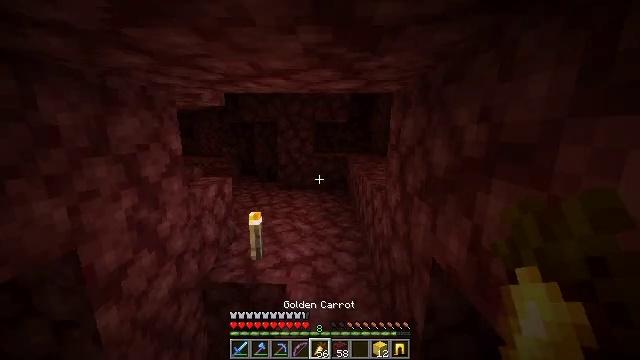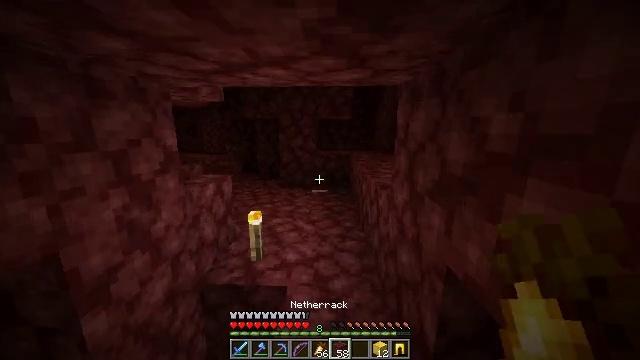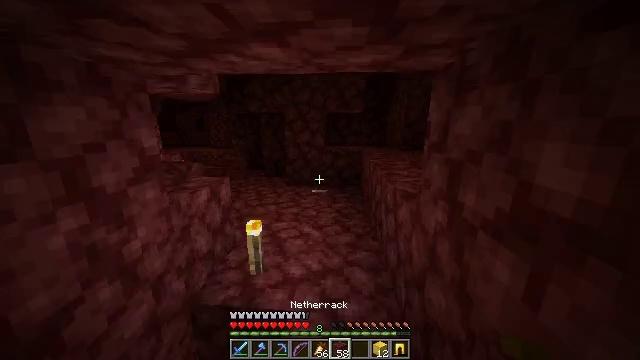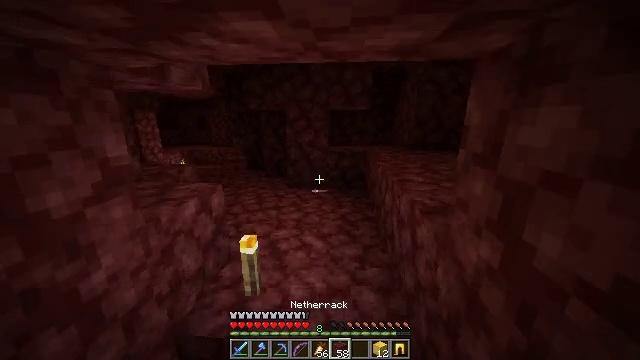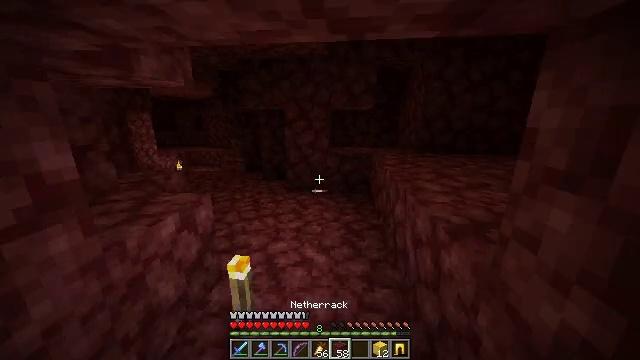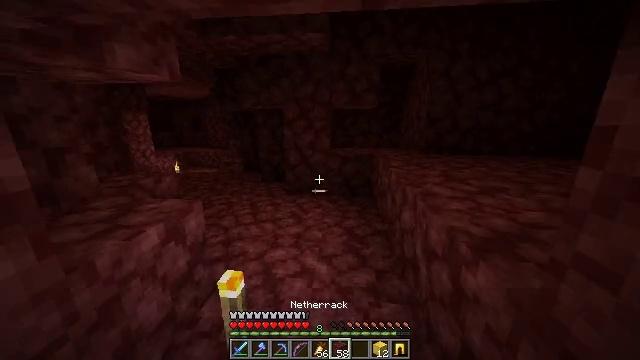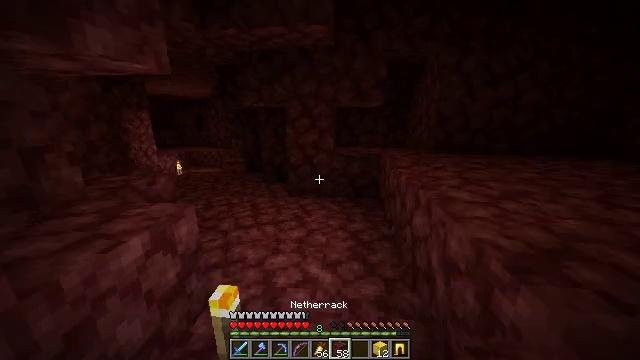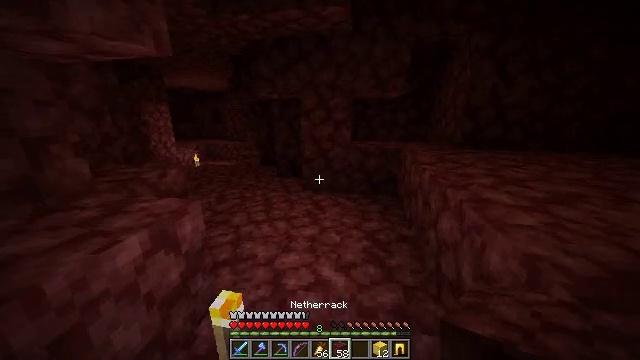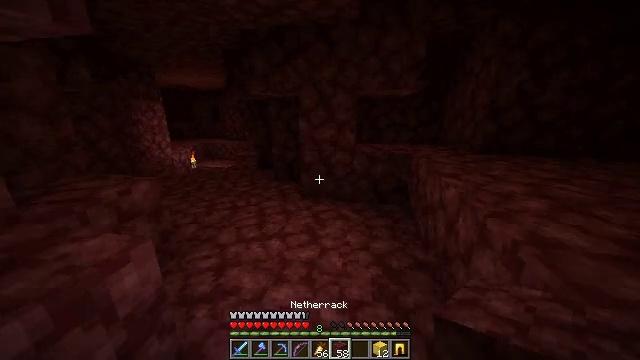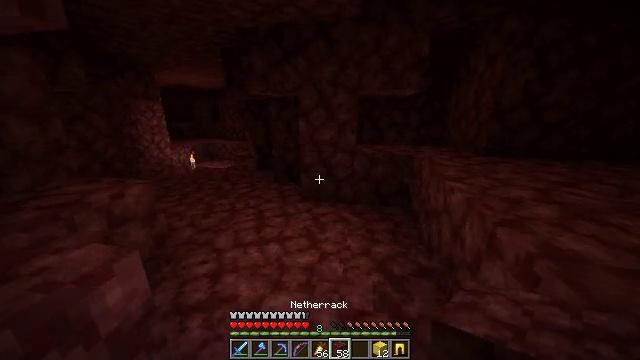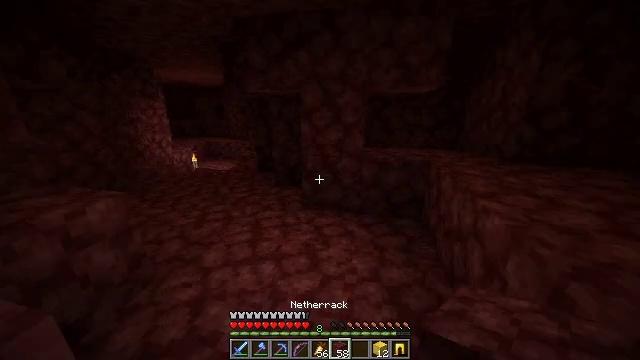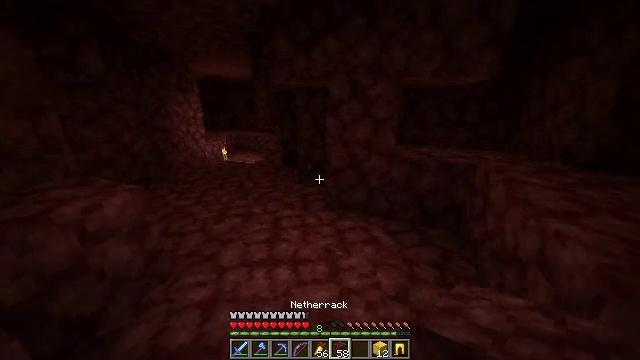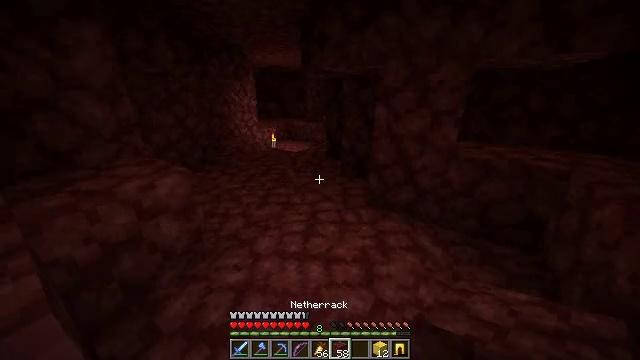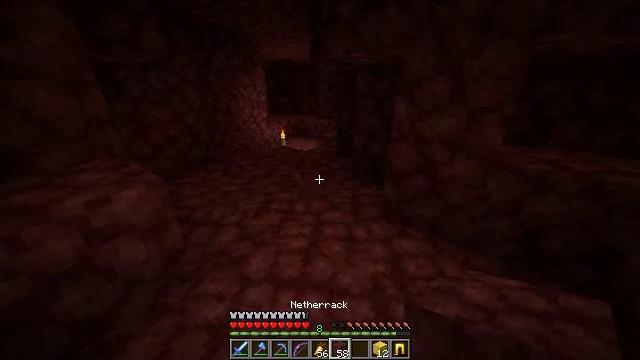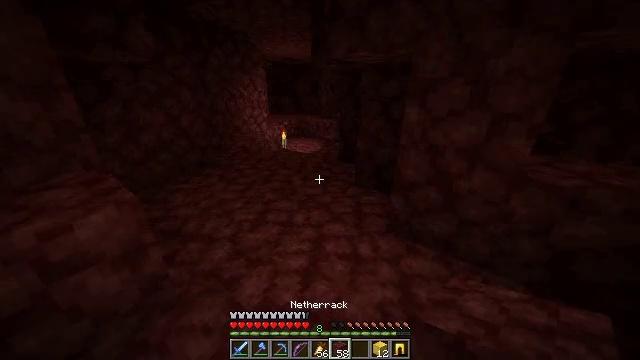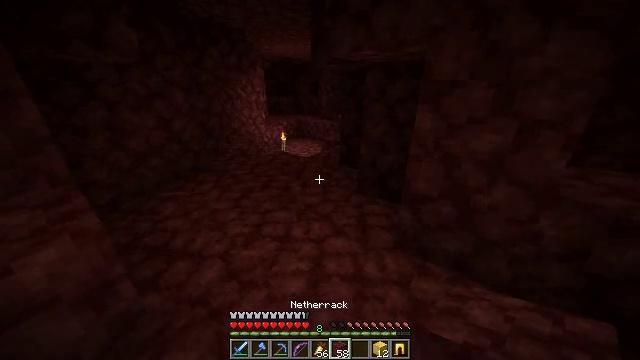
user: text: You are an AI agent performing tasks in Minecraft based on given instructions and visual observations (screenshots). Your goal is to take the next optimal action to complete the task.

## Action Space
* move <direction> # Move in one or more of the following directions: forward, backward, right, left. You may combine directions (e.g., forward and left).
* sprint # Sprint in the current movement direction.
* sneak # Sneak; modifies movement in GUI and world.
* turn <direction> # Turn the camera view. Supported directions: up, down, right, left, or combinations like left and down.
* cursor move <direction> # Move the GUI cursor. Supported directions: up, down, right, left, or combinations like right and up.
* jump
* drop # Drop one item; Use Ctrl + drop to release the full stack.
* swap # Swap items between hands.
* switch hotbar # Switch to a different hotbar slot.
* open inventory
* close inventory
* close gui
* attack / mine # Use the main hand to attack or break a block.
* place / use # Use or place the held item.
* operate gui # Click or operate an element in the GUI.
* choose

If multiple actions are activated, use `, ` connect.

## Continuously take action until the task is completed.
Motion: motion action
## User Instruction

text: Destroy the fire.
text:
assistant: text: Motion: move forward, sprint
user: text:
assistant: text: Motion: move forward, sprint, turn left and down
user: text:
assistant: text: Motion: move forward, sprint
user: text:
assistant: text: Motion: move forward, sprint
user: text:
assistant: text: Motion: move forward, sprint
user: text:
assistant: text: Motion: move forward, sprint
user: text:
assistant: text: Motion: move forward, sprint, turn left and down
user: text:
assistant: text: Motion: move forward, sprint
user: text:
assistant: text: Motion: move forward, sprint
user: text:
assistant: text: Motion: move forward, sprint, turn left
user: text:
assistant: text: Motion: move forward, sprint, turn left and down
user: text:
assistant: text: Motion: move forward, sprint, turn left and down
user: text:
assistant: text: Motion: move forward, sprint, turn left and down
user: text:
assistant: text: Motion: move forward, sprint
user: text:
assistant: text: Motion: move forward, sprint
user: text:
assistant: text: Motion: move forward, sprint, turn left
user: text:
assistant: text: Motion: move forward, sprint, turn left
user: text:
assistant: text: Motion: move forward, sprint
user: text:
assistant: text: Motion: move forward, sprint, turn left
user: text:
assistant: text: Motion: move forward, sprint, turn left
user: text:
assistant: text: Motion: move forward, sprint, turn left
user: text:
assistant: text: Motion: move forward, sprint, turn left
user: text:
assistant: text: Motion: move forward, sprint, turn left
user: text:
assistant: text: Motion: move forward, sprint
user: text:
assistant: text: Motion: move forward, sprint
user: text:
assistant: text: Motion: move forward, sprint
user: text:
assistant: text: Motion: move forward, sprint
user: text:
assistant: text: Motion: move forward, sprint
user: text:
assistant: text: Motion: move forward, sprint
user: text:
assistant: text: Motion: move forward, sprint